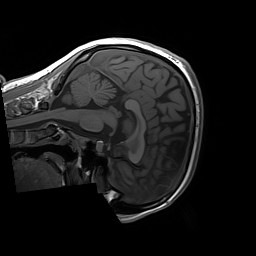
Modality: T1w
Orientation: sagittal